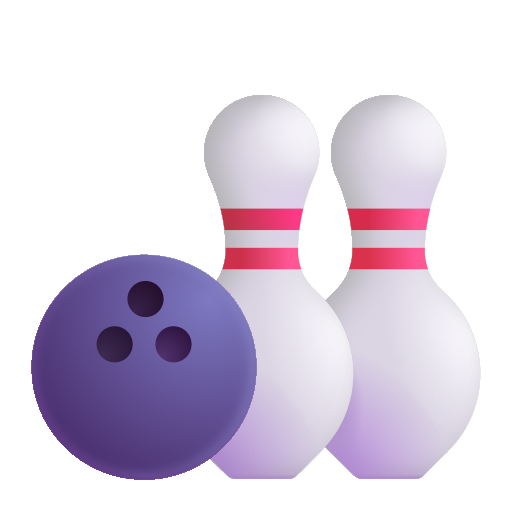
bowling color